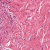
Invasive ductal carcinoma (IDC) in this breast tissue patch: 0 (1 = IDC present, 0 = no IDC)